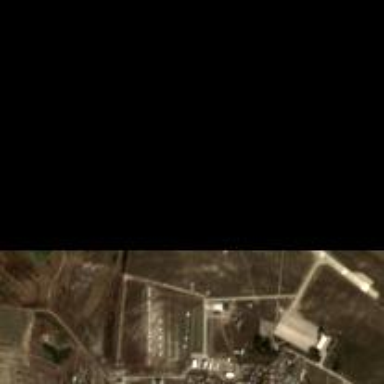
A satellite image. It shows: Military airfield.